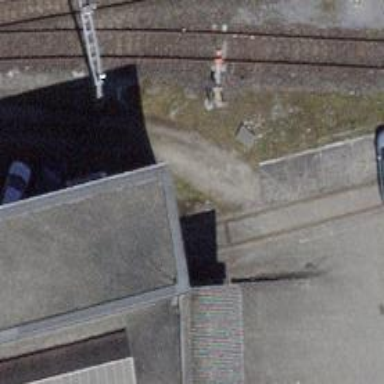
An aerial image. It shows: Single-track railway spur.